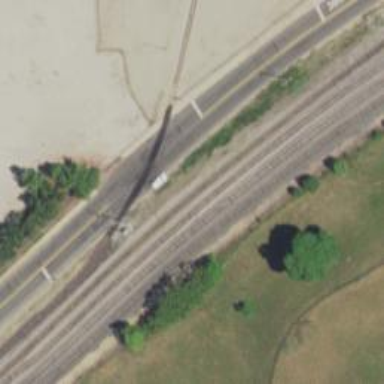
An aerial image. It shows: Railway level crossing.